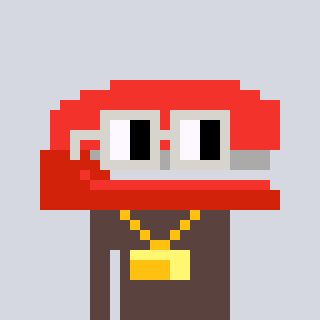
a pixel art character with square light gray glasses, a stapler-shaped head and a darkbrown-colored body on a cool background